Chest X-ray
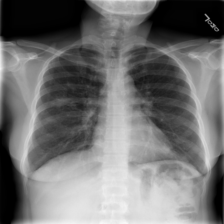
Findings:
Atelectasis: negative
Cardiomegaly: negative
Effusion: negative
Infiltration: positive
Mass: negative
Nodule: negative
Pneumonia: negative
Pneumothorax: negative
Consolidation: negative
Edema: negative
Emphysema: negative
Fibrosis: negative
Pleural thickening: negative
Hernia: negative